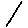
Label: line